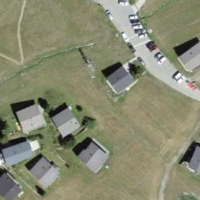
EUNIS habitat code: 55
Species observed at this site:
Parnassius apollo